Question: I am a little bit new to programming but python really made get into it. I am trying to create a programm that automatically checks for updates in a website. I've successfully implemented the neccessary code to call the page of enrollment but yet there is one element that cannot be located. Since I have to do it for multiple courses and iterate throught them there is no specific id, I've tried to find it by title but also this didn't work.
Is there a way you can locate the button with the title "enroll".
I've tried
'''
driver.find_element_by_xpath("//a\[@title ='enroll']").click()
'''
but this didn't work and I always get
> NoSuchElement
error.
The XPATH for the button is simply: '//*\[@id="id572"\]'
Here is the part of the HTML code:

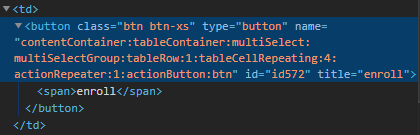
Answer: From the screenshot of HTML code you provided, the element is '<button>', not '<a>'.
Try this xpath expression '//button[@title='enroll']'